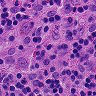
Metastatic tissue present: no